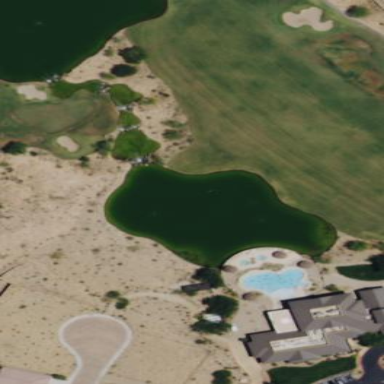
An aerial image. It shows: Water hazard on golf course. The hazard is natural water feature.